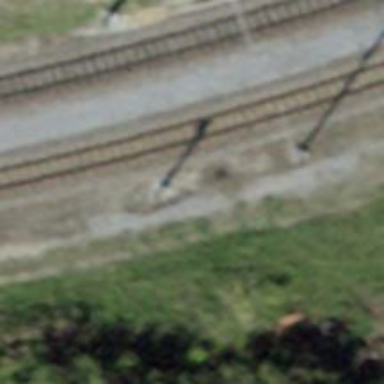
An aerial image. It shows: Railway signal.